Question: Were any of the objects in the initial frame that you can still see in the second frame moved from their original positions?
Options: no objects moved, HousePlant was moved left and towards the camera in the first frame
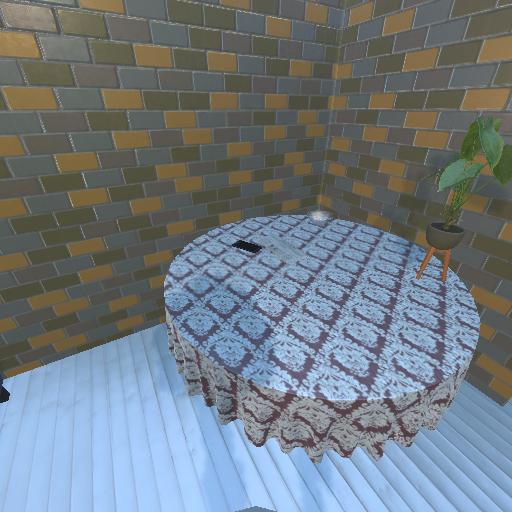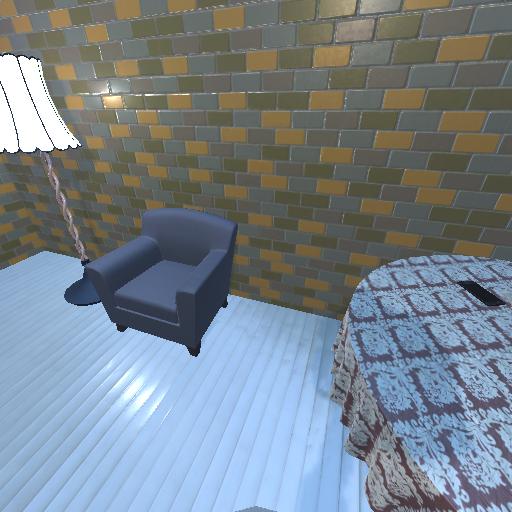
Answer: no objects moved